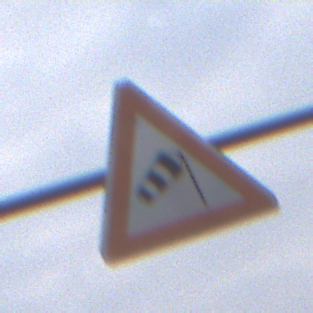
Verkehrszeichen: SeitenwindVonRechts
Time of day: MorningAfternoon
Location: Outdoor (Nature)
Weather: Overcast
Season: NotSpecified
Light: Natural